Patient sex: M
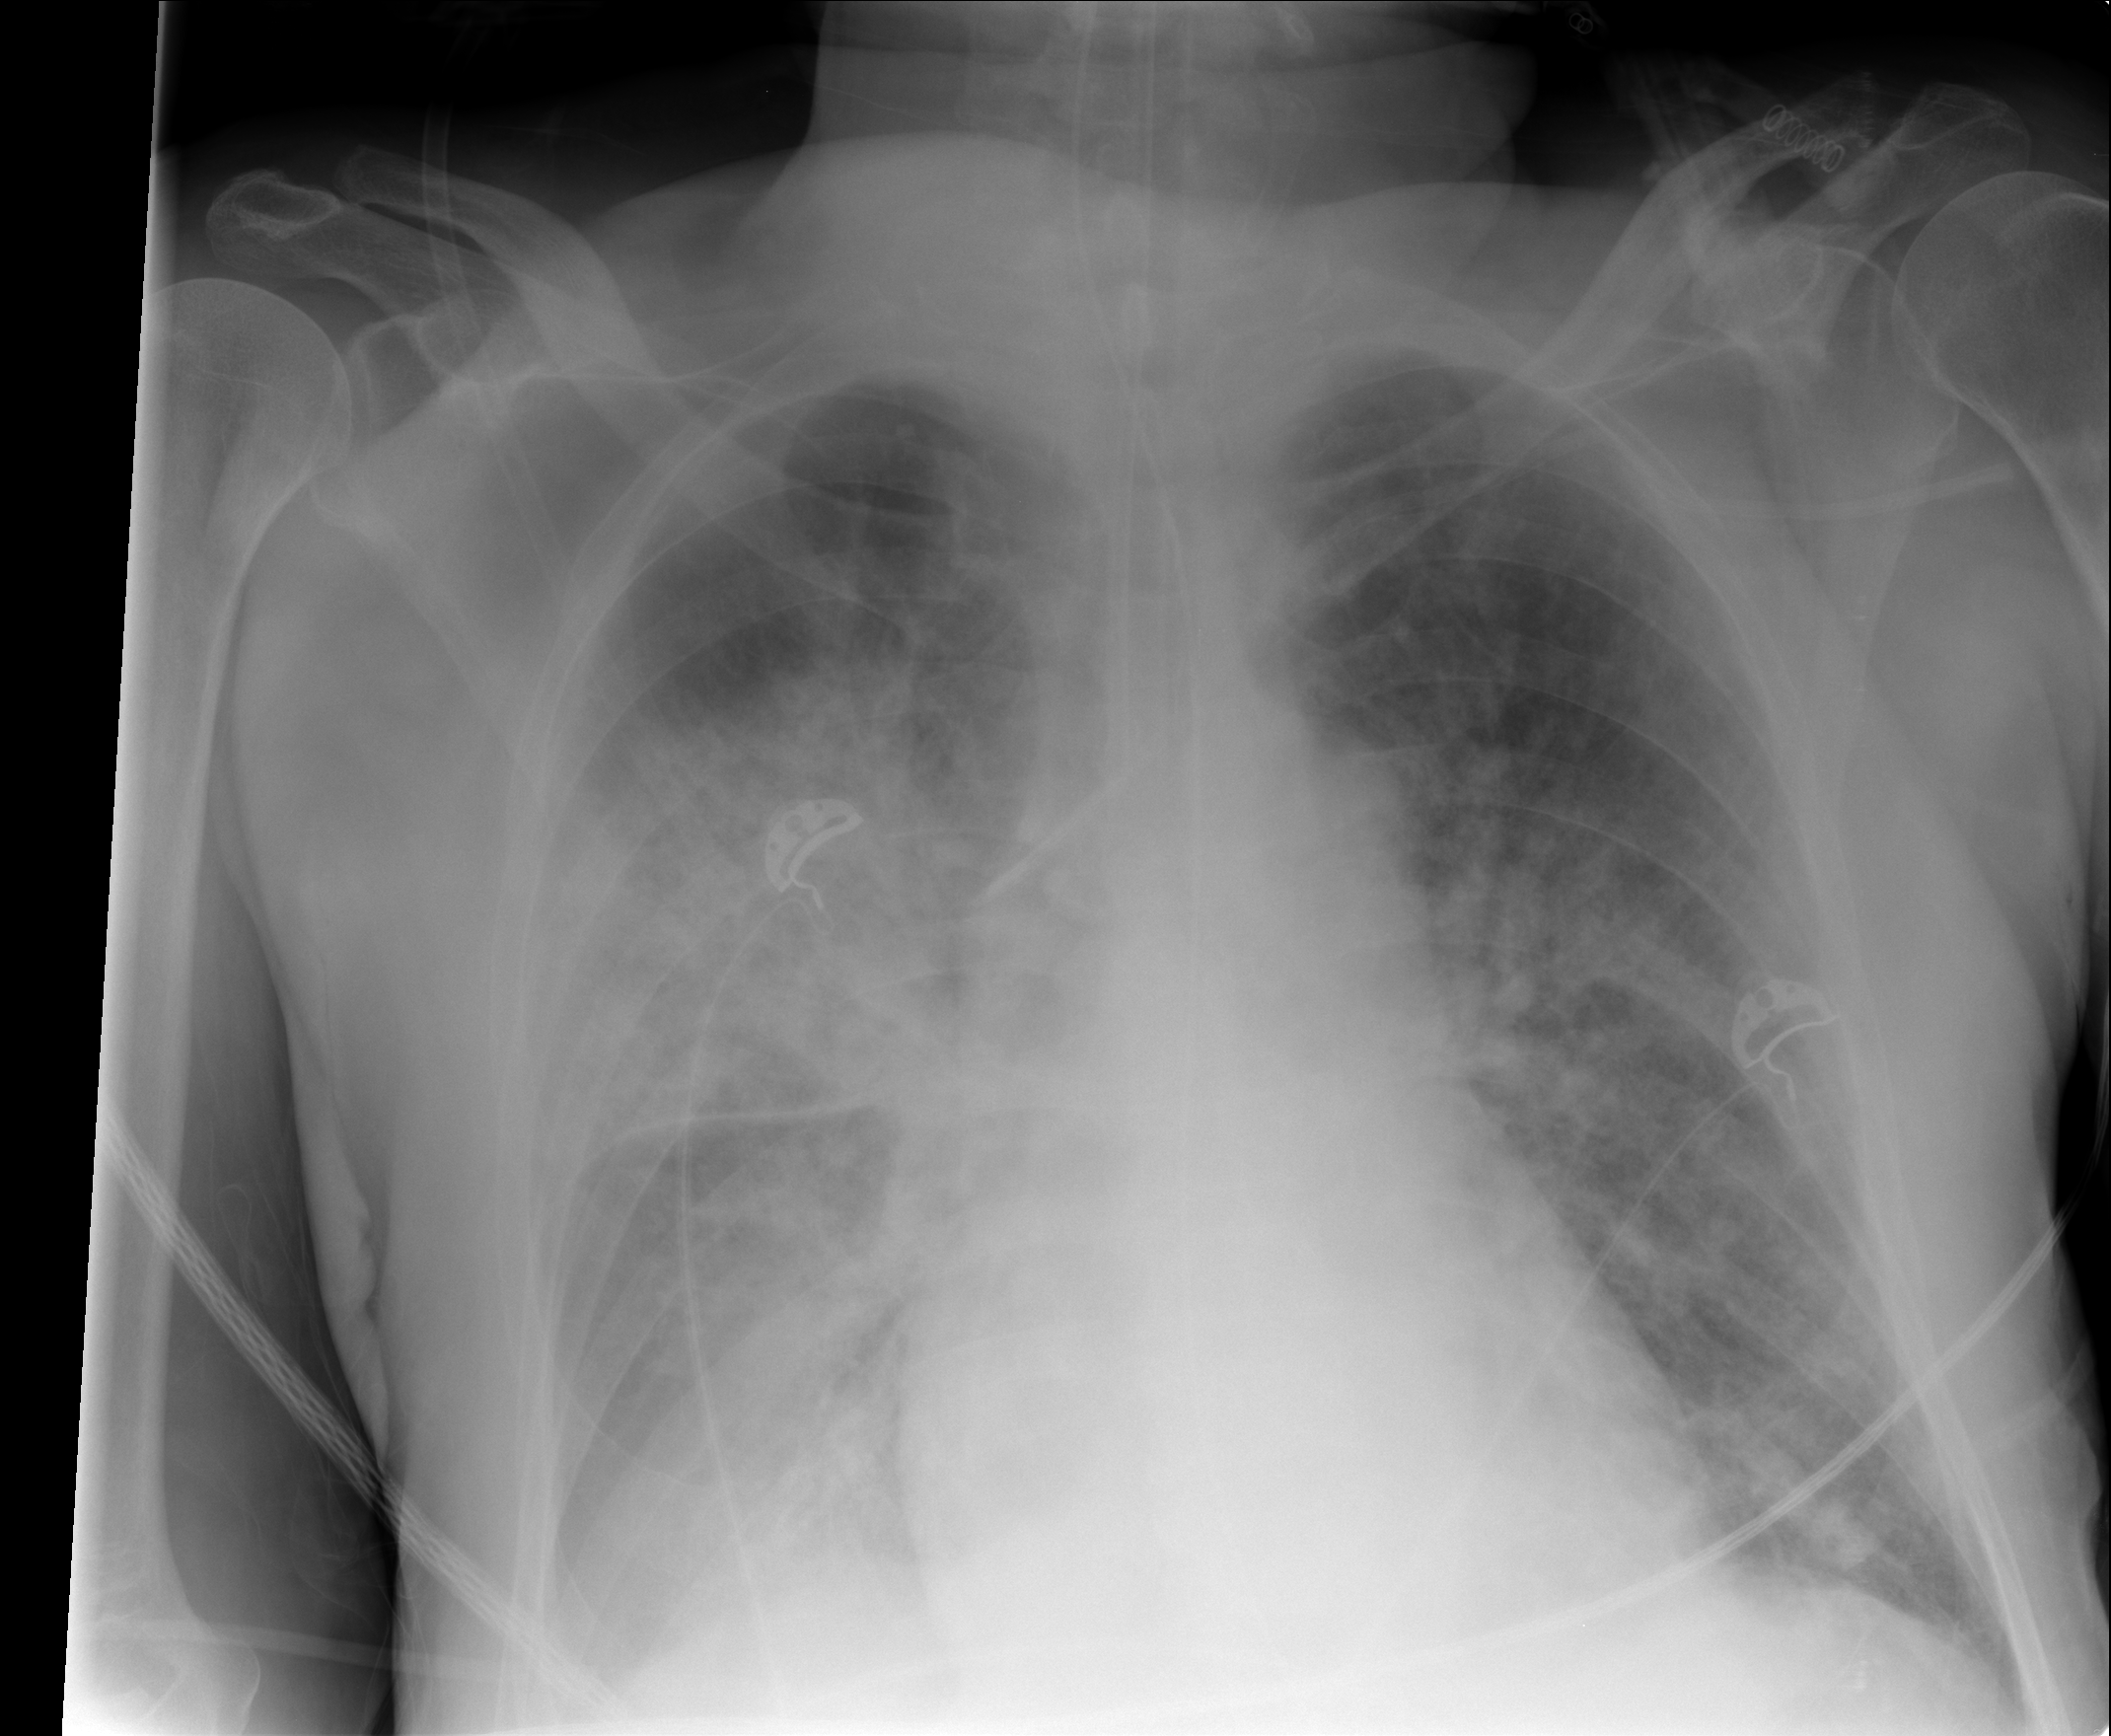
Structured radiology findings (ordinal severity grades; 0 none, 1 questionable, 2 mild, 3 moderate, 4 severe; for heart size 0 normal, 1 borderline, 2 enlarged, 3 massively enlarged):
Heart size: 0
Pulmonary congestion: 2
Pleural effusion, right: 2
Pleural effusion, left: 0
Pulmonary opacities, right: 4
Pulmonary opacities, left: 3
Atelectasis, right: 3
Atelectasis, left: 2